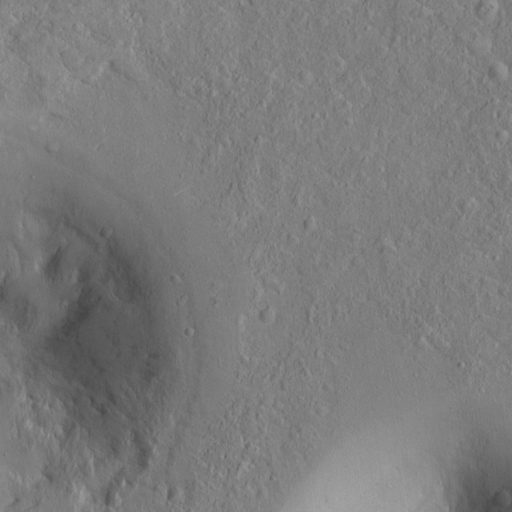
Classes present: Background, Cone